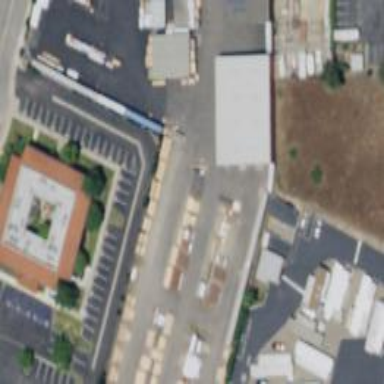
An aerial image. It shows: Industrial area that serves as lumber yard.